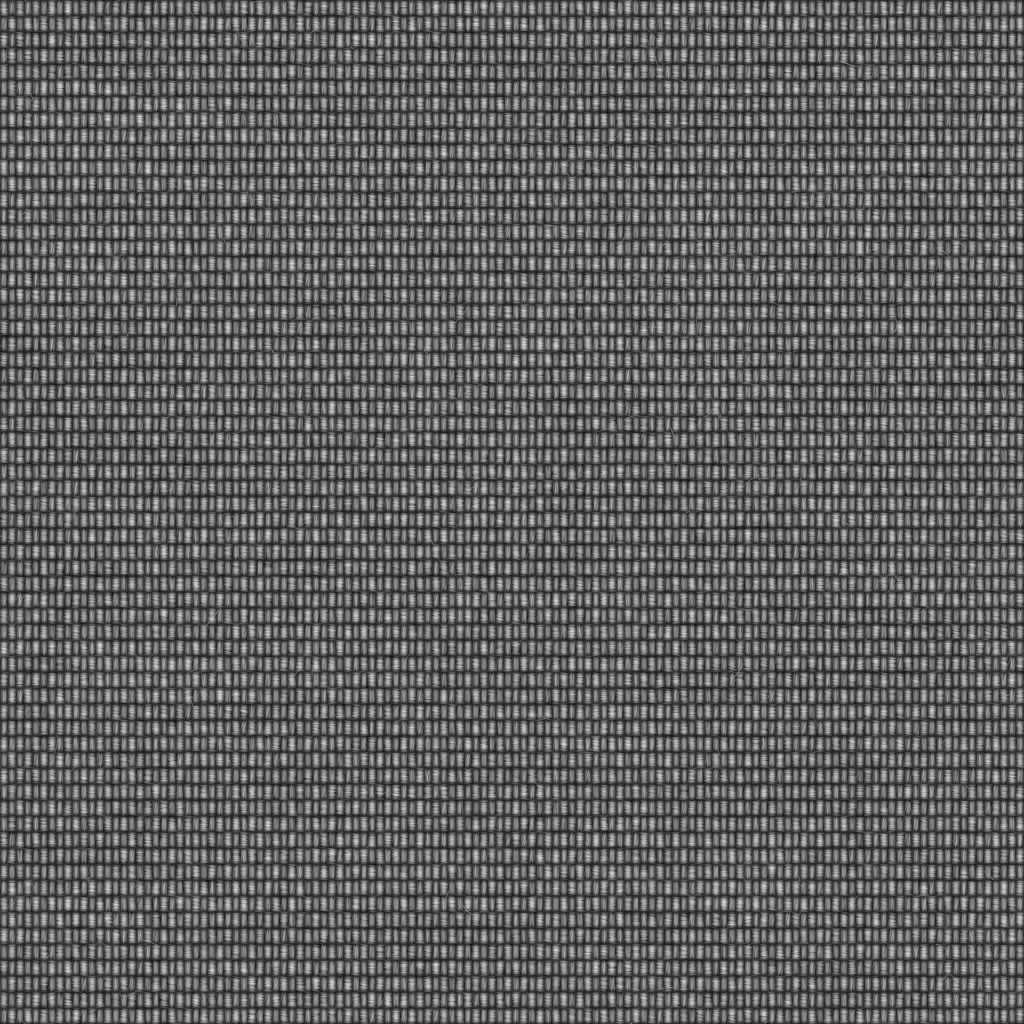
Texture map type: Displacement